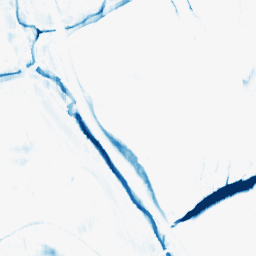
Category: morphological
Decomposition family: morphological_rect
Decomposition parameters: operation: closing
width: 5
height: 20
Upsampling method: sinc_hamming
Upsampling parameters: scale: 4
kernel_size: 16
Upsampling scale: 4